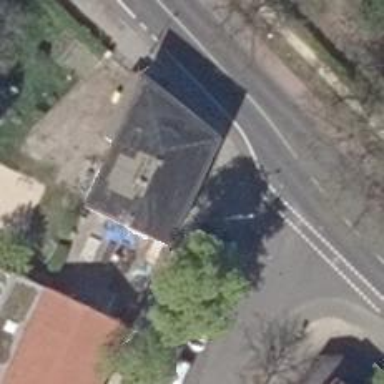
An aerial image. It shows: Community centre.